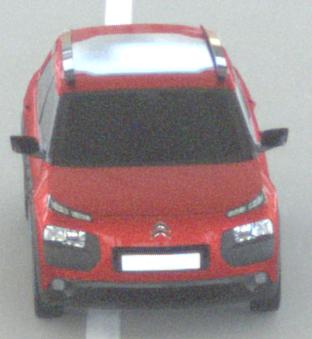
Make: Citroen
Model: C4 Cactus PureTech 75
Detailed model: C4 Cactus
Model produced from: 2014/09
Model produced until: 2015/03
Doors: 5
Color: red
Road condition: dry road
Daytime: morning or afternoon
Contrast: low contrast